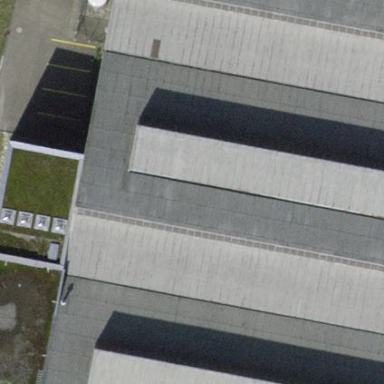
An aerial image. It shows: Industrial building.